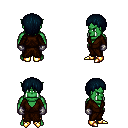
a pixel art fantasy rpg character, male body template, orc, green skin, brown robe, gold greaves, raven plain hairstyle, metal gloves, gold boots, four views (front, back, left, right), 2x2 character sprite sheet, small pixel art, hard edges, no anti-aliasing